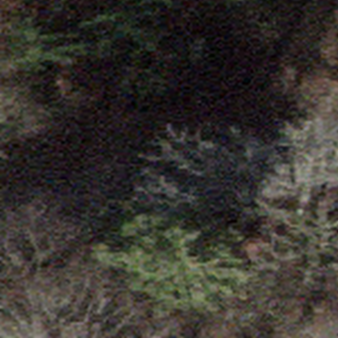
Label: other